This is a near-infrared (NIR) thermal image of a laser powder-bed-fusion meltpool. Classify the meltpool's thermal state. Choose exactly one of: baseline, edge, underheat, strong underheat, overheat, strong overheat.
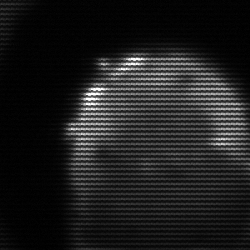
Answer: edge